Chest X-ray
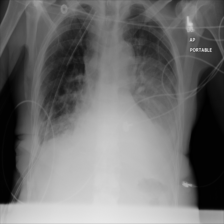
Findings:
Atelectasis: negative
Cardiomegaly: negative
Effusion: positive
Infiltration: negative
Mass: negative
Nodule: negative
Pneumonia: negative
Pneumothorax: negative
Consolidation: negative
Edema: negative
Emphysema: negative
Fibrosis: negative
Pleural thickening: negative
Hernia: negative